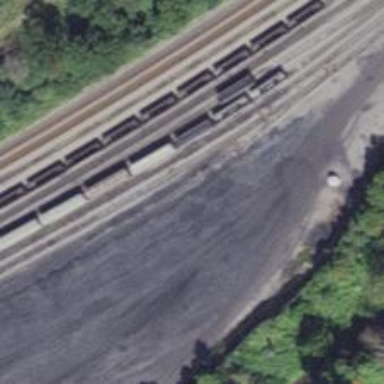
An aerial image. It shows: Railway yard used for servicing trains.